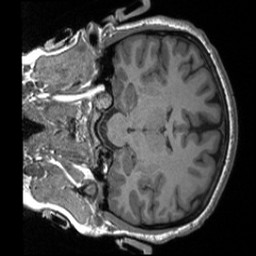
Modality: T1w
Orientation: coronal